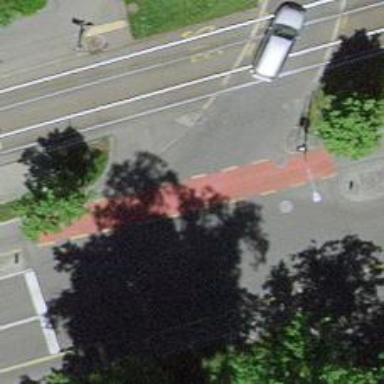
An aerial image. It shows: Residential road with opposite lane cycleway.